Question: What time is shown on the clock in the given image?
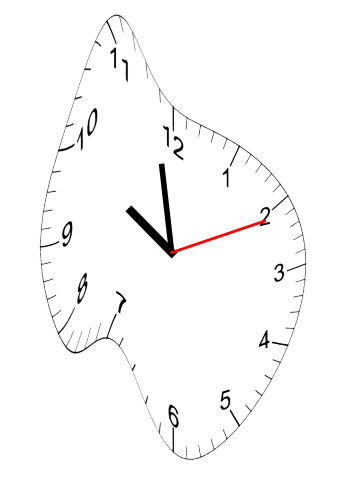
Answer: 09:58:11